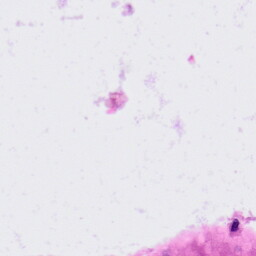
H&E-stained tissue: Colon